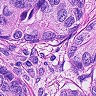
Metastatic tissue present: yes